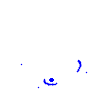
Particle: proton